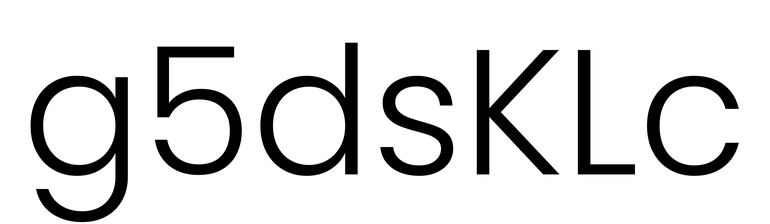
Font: Poppins-Light